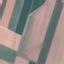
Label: AnnualCrop